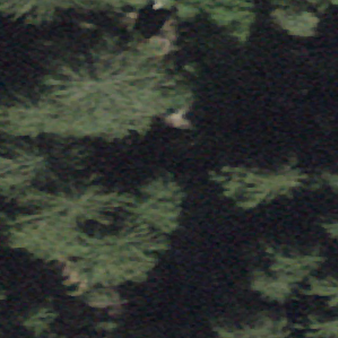
Label: other